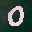
Label: 0